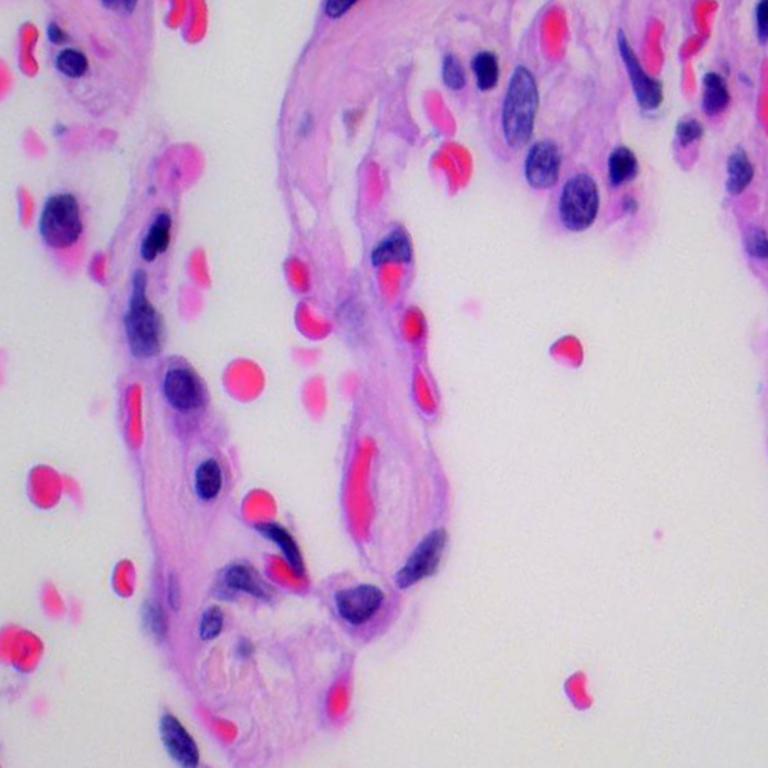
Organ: lung
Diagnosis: benign